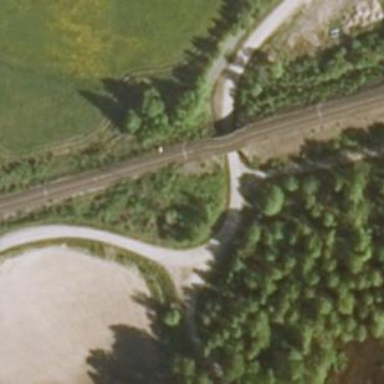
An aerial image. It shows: Railway signal.